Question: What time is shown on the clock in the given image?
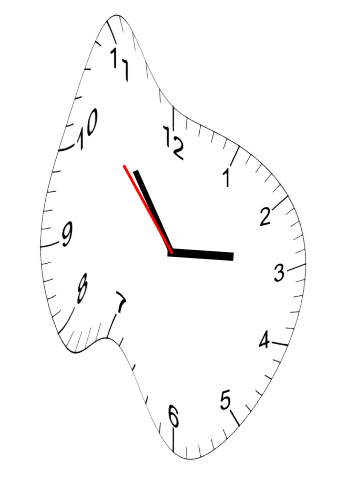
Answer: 02:53:53